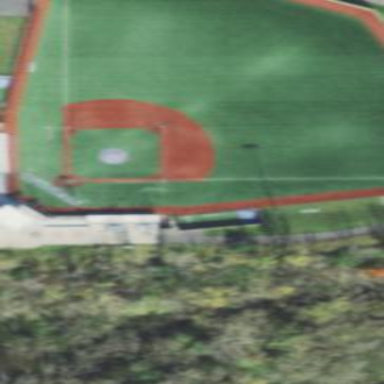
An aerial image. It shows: Baseball pitch for leisure land.